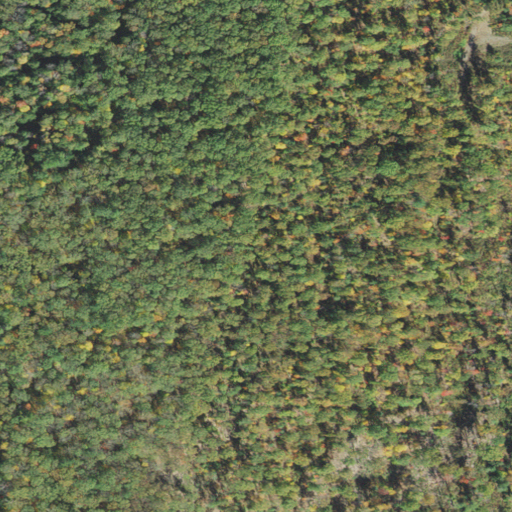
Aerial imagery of mountain in Vermont named Oak Hill containing deciduous forest, mixed forest, evergreen forest, pasture, and open development